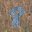
Label: 8